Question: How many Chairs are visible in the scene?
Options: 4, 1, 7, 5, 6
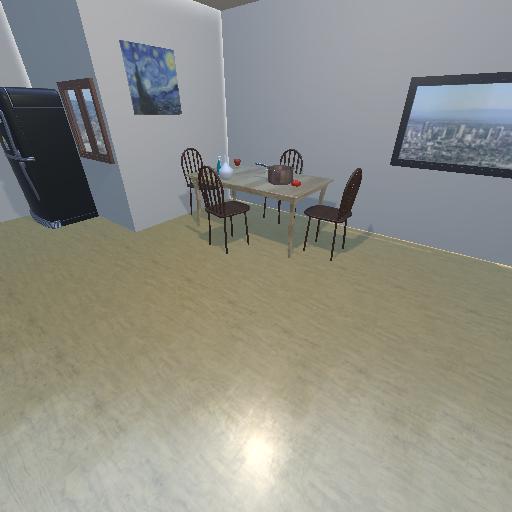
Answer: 4